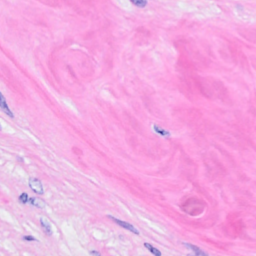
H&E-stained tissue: Breast